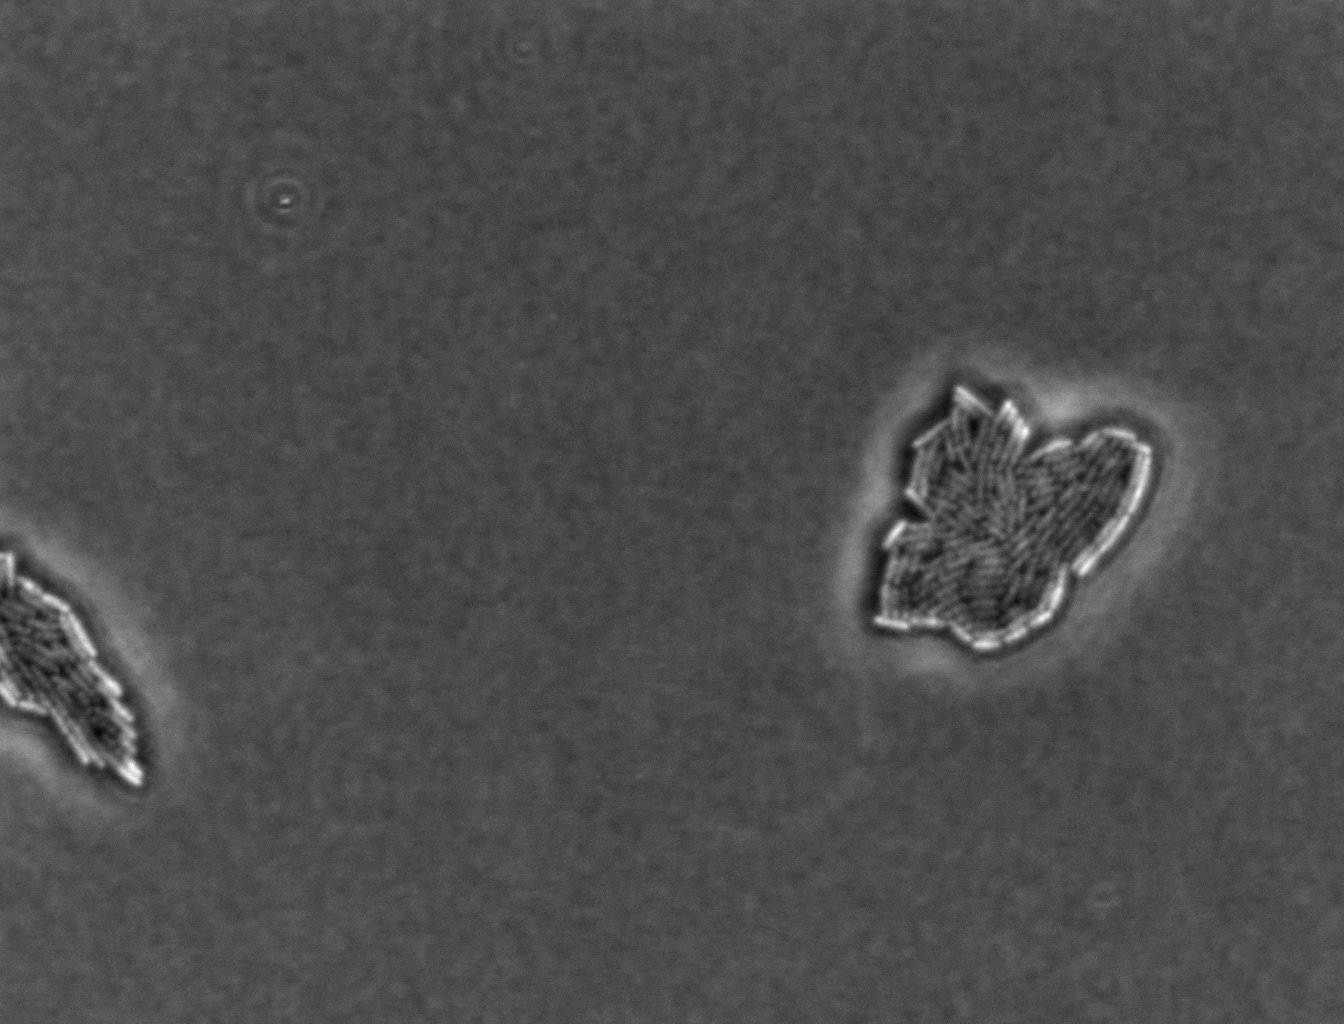
Phase contrast microscopy, 60x objective, 3 h incubation, 1.5% agar